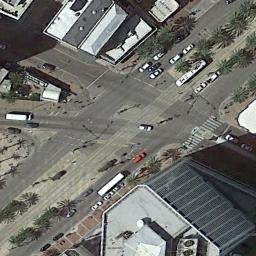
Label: intersection